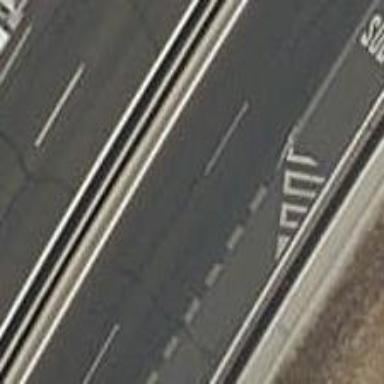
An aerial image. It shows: View of motorway.